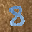
Label: 8